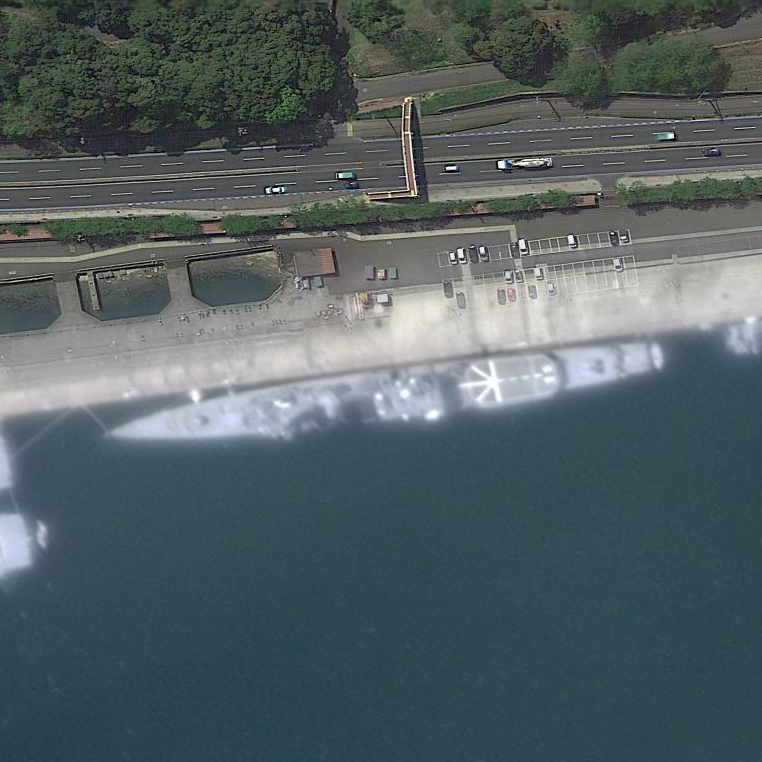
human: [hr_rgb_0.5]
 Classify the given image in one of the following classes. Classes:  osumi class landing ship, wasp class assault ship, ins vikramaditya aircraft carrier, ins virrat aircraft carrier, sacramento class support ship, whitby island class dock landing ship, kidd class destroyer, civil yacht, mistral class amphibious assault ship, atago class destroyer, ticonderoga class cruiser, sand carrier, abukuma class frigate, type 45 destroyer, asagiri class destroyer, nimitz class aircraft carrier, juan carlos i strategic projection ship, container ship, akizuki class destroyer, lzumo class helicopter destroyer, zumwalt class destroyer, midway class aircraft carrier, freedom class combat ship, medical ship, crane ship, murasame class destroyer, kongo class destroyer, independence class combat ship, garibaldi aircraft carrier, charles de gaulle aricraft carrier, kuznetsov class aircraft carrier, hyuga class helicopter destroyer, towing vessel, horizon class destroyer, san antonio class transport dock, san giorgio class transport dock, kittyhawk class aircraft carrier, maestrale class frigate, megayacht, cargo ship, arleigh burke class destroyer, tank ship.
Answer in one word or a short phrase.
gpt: Abukuma class frigate